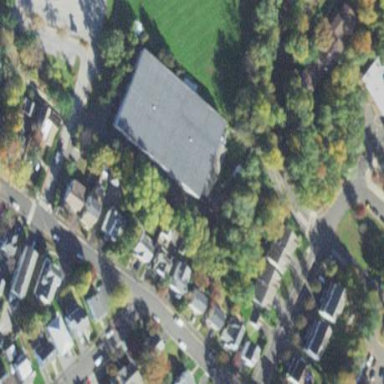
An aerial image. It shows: Part of building is shown in the image.